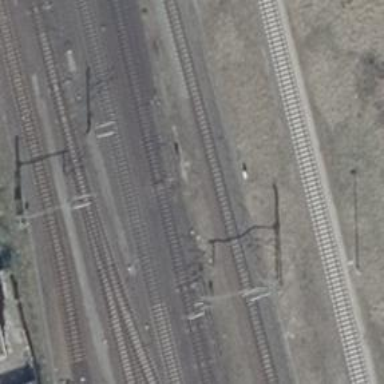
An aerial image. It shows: Solitary milestone along the railway.